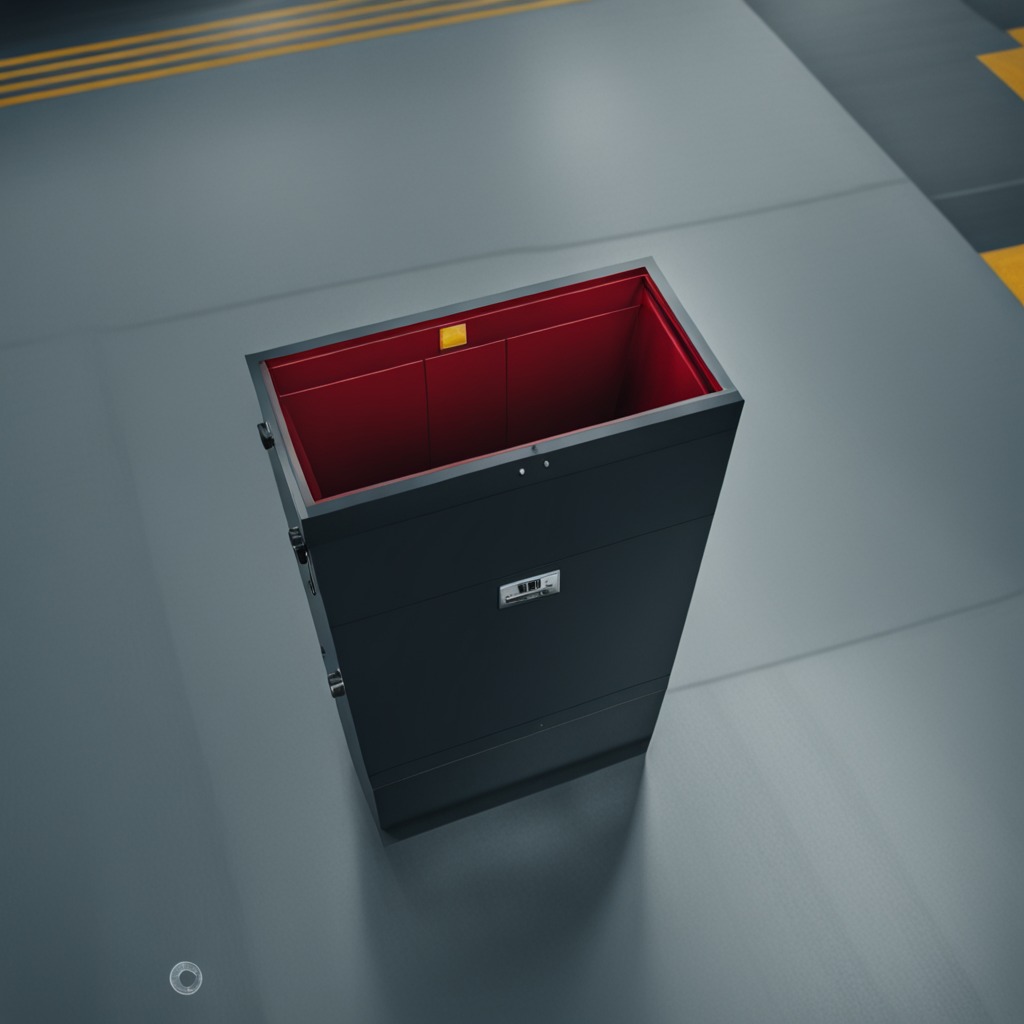
A metal nut is lying on the toolbox surface.